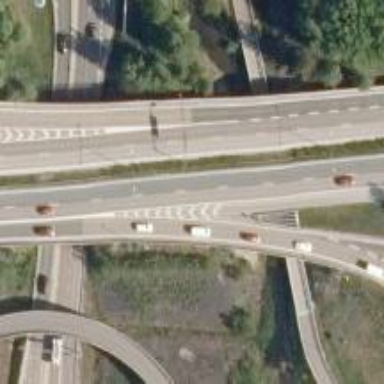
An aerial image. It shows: Asphalt motorway.